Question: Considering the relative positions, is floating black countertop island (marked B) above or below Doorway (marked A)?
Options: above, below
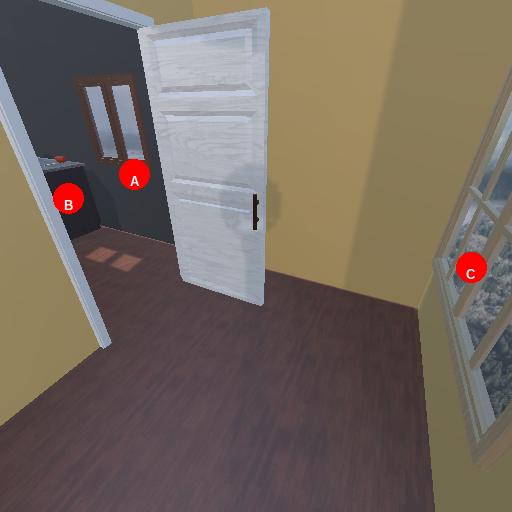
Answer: above